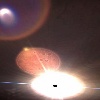
Label: sunburn